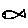
Label: fish